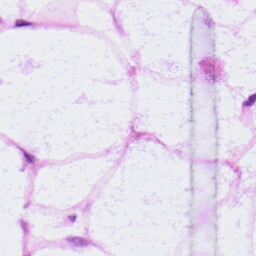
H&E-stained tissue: LymphNode